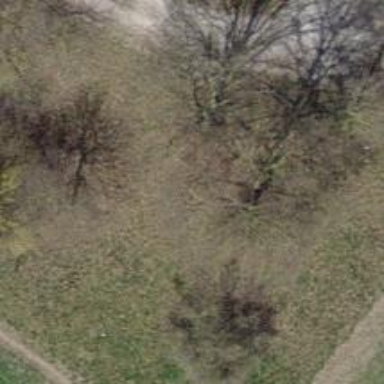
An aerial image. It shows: Single tag "natural: tree."